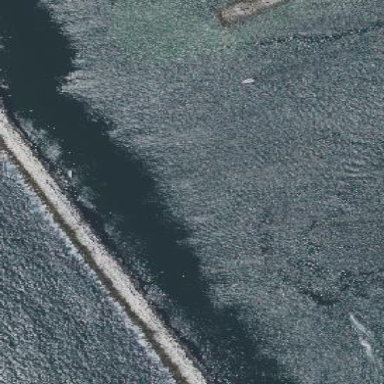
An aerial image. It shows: Breakwater along the natural coastline.